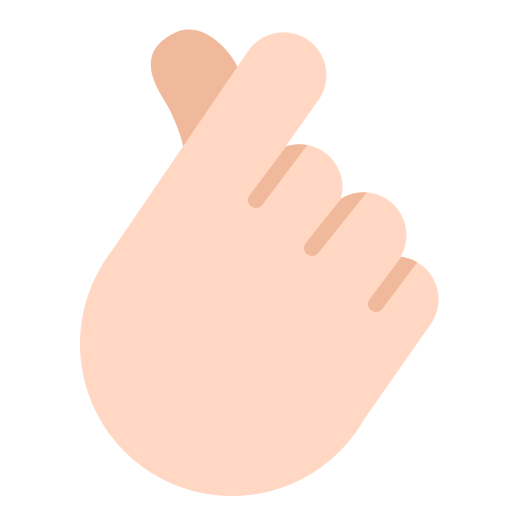
hand with index finger and thumb crossed flat light